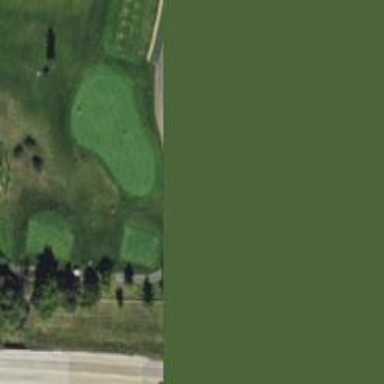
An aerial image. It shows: Service road designated as golf cart path.